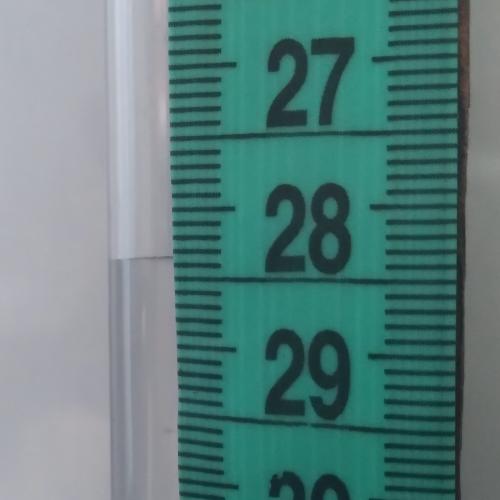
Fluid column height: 28.4 cm